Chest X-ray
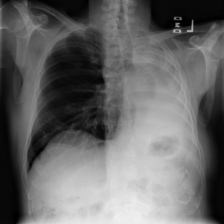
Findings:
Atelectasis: negative
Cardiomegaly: negative
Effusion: negative
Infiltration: negative
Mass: positive
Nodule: negative
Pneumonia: negative
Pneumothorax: positive
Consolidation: negative
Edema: negative
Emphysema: negative
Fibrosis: negative
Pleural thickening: negative
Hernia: negative